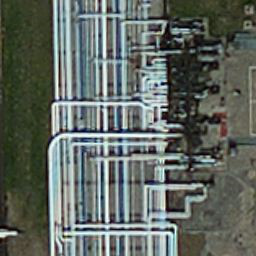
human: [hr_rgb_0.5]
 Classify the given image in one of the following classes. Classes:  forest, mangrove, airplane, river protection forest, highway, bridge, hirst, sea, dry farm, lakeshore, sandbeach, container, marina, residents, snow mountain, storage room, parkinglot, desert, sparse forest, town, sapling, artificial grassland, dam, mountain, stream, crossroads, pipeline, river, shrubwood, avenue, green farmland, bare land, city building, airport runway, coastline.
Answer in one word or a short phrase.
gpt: pipeline